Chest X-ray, AP view. Patient: 43 years old, sex F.
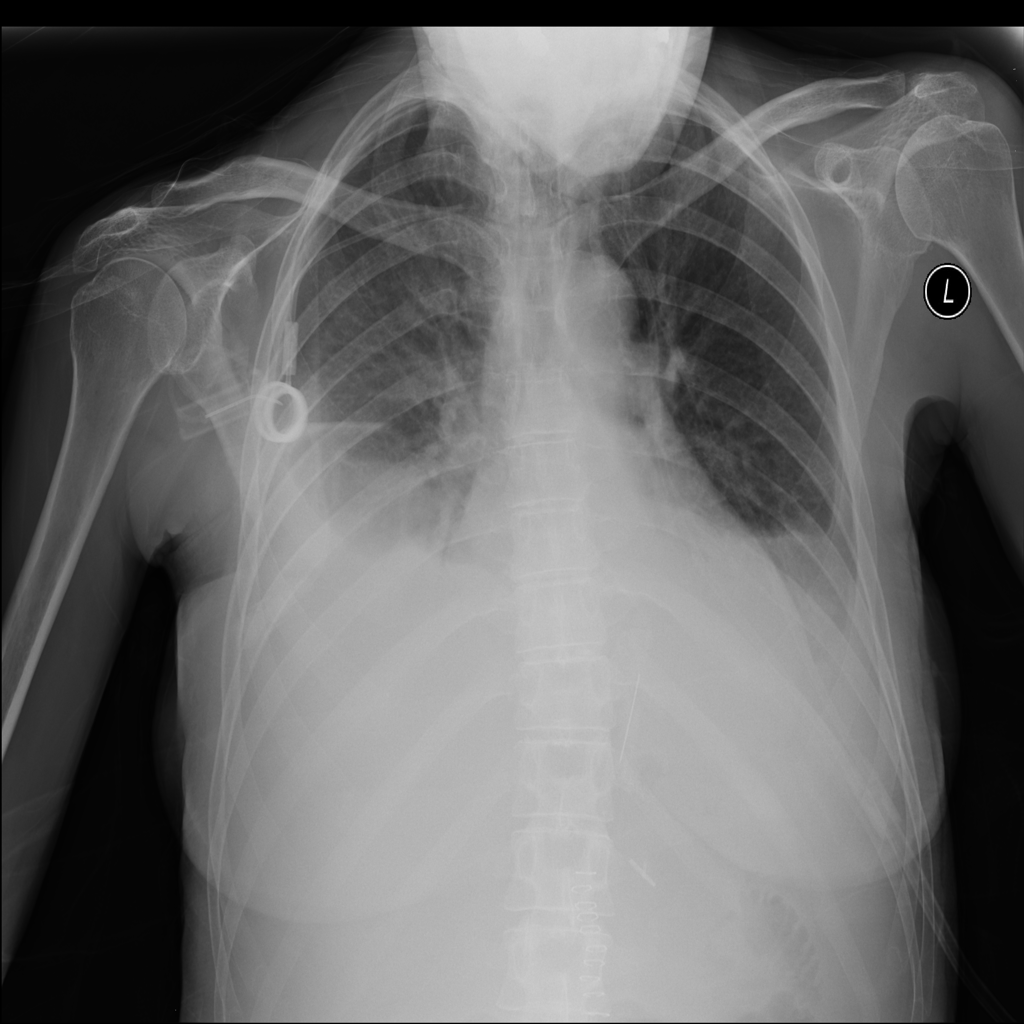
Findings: Effusion